Aerial crown-view tile of a tropical tree (Barro Colorado Island, Panama), acquired 20250715:
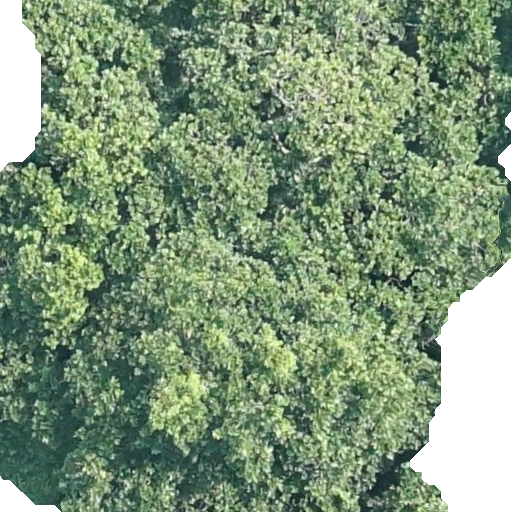
Species: Anacardium excelsum
GBIF accepted scientific name: Anacardium excelsum
Crown area: 609.279 m²